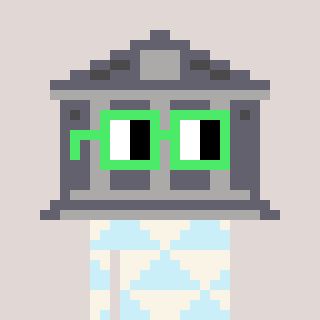
a pixel art character with square light green glasses, a bank-shaped head and a cold-colored body on a warm background